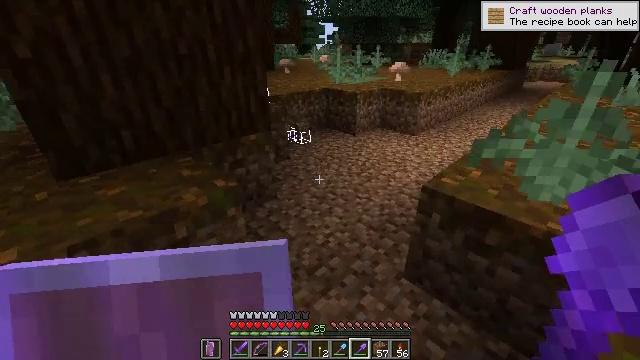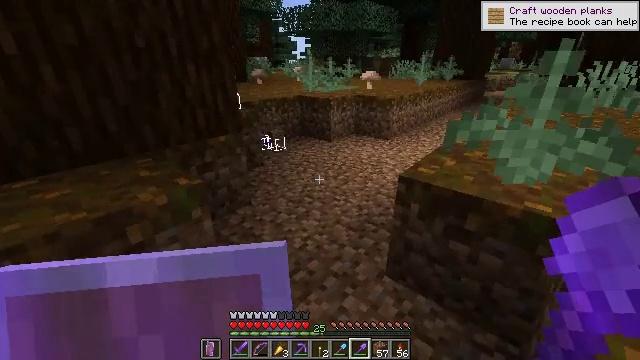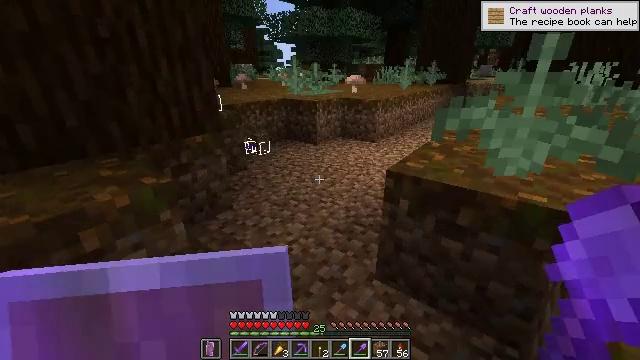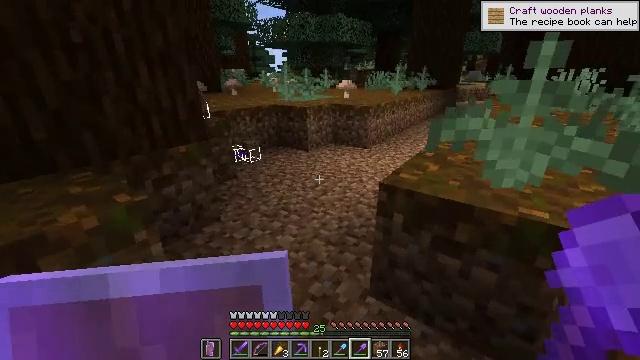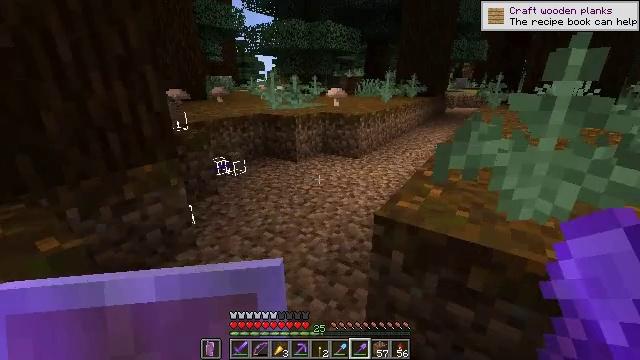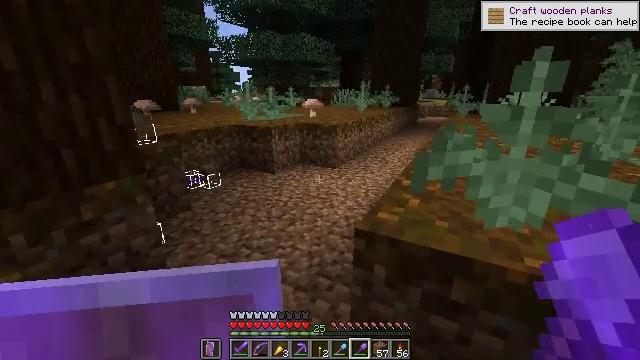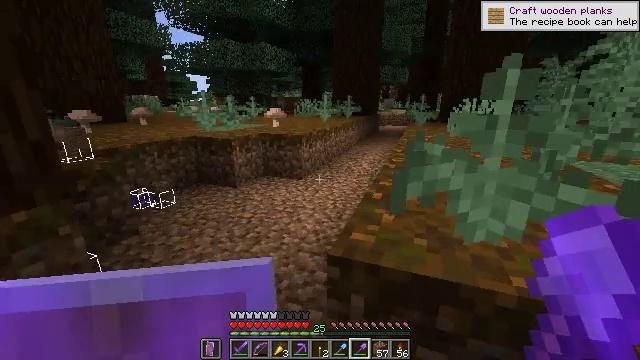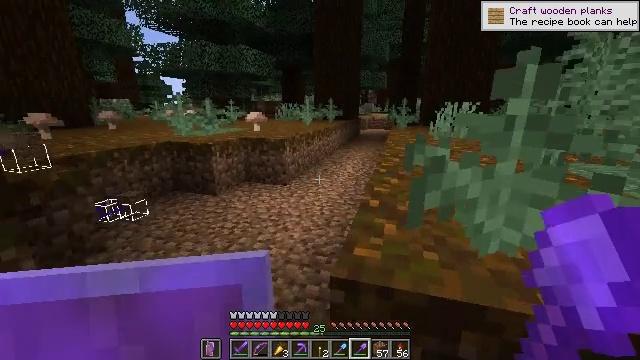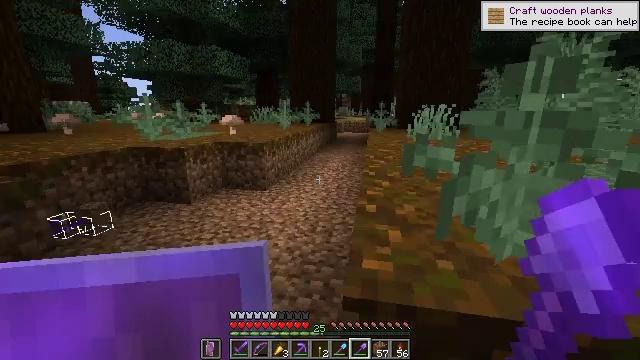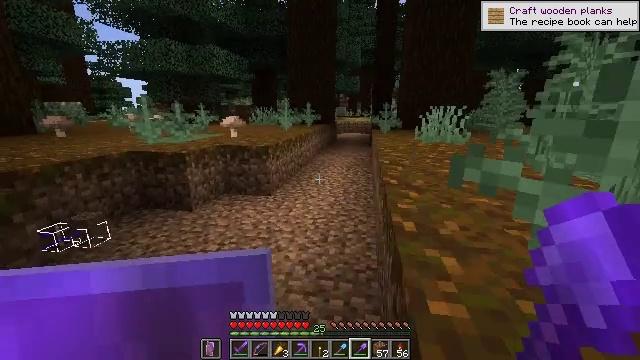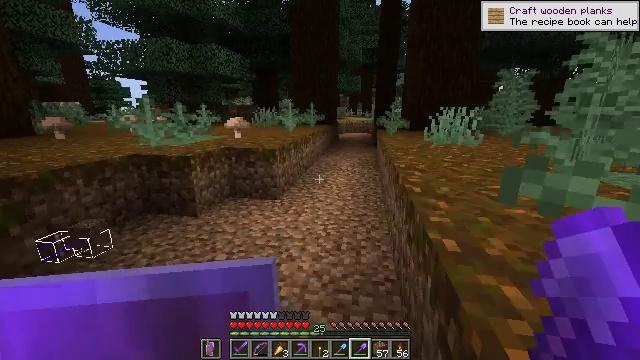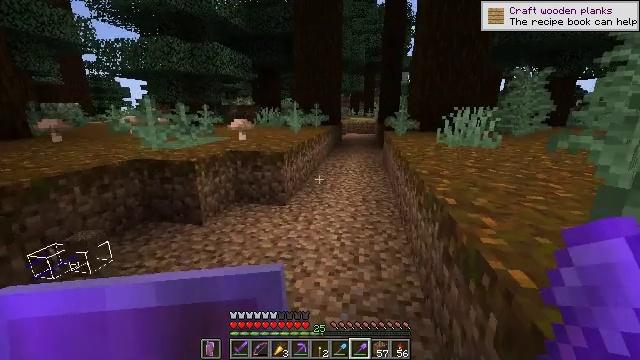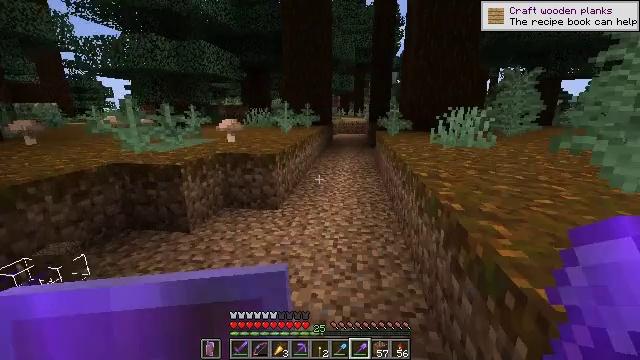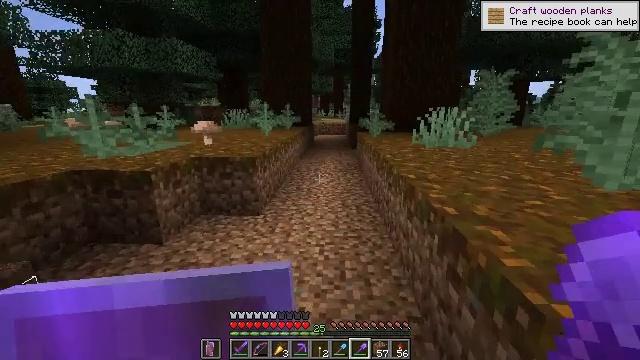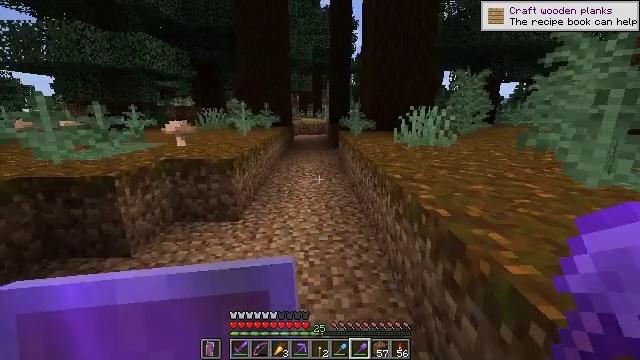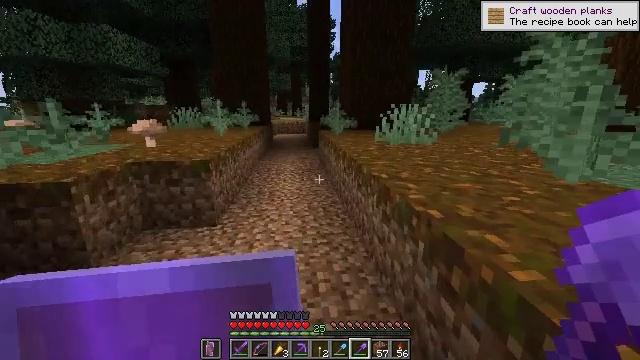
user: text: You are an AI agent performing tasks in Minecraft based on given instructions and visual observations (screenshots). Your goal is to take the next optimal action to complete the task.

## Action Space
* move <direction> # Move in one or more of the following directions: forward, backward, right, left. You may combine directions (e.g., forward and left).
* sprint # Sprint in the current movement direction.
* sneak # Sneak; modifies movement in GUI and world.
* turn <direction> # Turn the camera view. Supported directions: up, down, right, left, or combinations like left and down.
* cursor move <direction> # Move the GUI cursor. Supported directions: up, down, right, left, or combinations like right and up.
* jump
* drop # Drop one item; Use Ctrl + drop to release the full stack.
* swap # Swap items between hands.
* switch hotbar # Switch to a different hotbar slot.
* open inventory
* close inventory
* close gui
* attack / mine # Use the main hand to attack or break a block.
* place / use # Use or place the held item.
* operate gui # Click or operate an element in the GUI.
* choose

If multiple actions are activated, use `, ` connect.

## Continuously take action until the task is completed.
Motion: motion action
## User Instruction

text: Mine the podzol from the ground.
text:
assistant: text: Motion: turn right and up
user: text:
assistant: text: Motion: move forward, turn right and up
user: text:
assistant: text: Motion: move forward, turn right and up
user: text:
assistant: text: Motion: move forward, turn right and up
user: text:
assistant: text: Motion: move forward, turn right and up
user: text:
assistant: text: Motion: move forward and move left, turn right and up
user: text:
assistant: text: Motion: move forward and move left, turn right
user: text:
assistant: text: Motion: move forward and move left, turn right
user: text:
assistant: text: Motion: move forward and move left
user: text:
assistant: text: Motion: move forward and move left
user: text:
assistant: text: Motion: move forward
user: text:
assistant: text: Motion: move forward, turn right
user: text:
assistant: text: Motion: move forward, turn right
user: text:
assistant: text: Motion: move forward, turn right
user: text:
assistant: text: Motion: move forward, turn right
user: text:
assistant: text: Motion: move forward, turn right
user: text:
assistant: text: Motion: turn right
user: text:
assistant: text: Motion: turn right
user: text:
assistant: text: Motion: turn right
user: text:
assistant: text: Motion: no_op
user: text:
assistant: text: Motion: no_op
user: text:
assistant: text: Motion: turn left, attack / mine
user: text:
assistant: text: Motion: move forward, turn left, attack / mine
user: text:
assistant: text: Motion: move forward, turn left and up, attack / mine
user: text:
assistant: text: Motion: move forward, turn left and up, attack / mine
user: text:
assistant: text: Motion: move forward, turn left, attack / mine
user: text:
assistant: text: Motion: move forward, attack / mine
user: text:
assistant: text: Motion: move forward, attack / mine
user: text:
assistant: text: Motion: move forward, attack / mine
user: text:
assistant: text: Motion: move forward, attack / mine